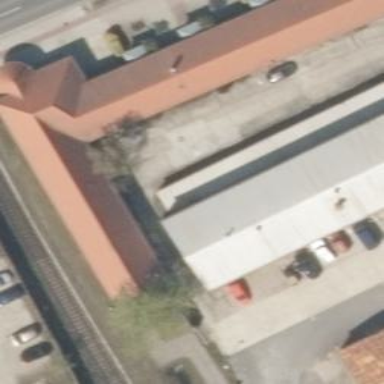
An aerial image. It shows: Commercial building.